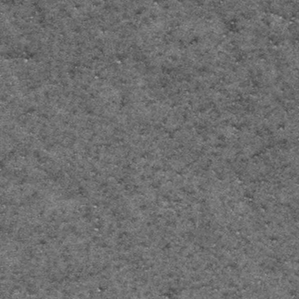
Label: frost